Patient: sex F, age 59
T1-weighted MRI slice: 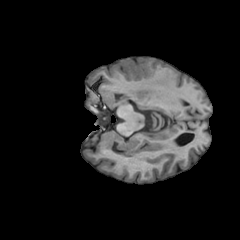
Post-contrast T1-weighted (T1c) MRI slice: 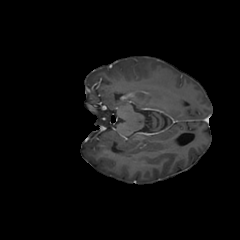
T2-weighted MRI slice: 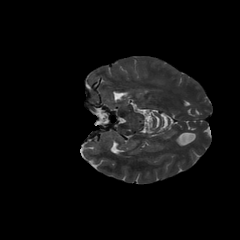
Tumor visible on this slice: no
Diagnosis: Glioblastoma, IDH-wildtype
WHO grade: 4